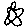
Label: flower